Question: Suppose I have two tables:

How would I select Moe from row 1 in the first table according to the Name AND Password of the Moe in table 2 (i.e, the Moe with "Helloworld" as password)
Basically, say as an example, I have T1 as first table and T2 as second,
How would I be able to select a whole row from T1 according to multiple conditions which match things from T2
---
I want it to do this:
'''
SELECT T2.Message,
T1.Name,
T1.Password
FROM T2
JOIN T1
ON T1.Name=T2.Name
ORDER BY T1.timestamp
DESC
'''
---
But rather than checking only for Name, I would like for it to check for matching Name AND Password from both tables (so that it would show me the info of the Moe with the password "Helloworld").
---
Thanks and apologies ahead of time if I have not explained this properly.
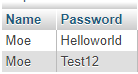
Answer: Yes, it is.
'''
SELECT T2.Message,
T1.Name,
T1.Password
FROM T2
JOIN T1
ON T1.Name=T2.Name AND T2.IsMale = 1
ORDER BY T1.timestamp
DESC
'''
Note the 'AND T2.IsMale = 1' condition on top of 'T1.Name=T2.Name'.